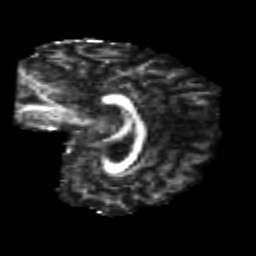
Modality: FA
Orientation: sagittal
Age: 26
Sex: female
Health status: healthy
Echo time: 0.074 s